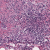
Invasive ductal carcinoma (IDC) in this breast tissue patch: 1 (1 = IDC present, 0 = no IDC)